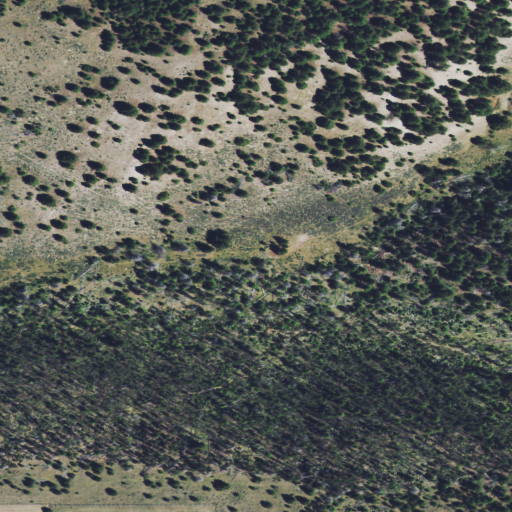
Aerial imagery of valley in Montana named Long Gulch containing evergreen forest, grassland, and shrub